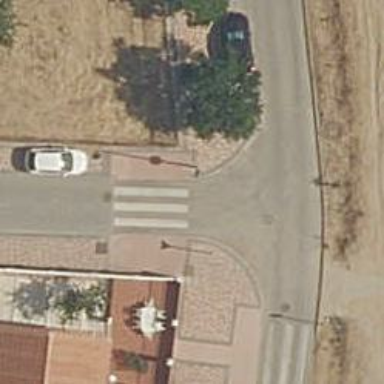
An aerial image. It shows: Uncontrolled road crossing.